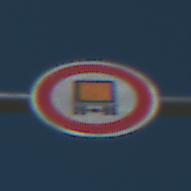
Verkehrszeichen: VerbotKennzeichnungspflichtigeKraftfahrzeugeGefaehrlicheGueter
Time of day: Midday
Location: Outdoor (Special)
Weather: PartlyCloudy
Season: NotSpecified
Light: Natural